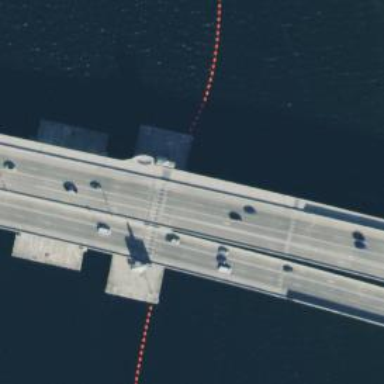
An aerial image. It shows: Pier supporting bridge.